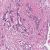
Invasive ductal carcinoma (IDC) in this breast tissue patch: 1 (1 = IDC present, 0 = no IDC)